Question: I have a list of product in virtuemart as presented in screenshot

My client wants to have the following effect: while doing hovering over picture with mouse, he wants popup with full description of product.
How can I do that? Thanks in advance.
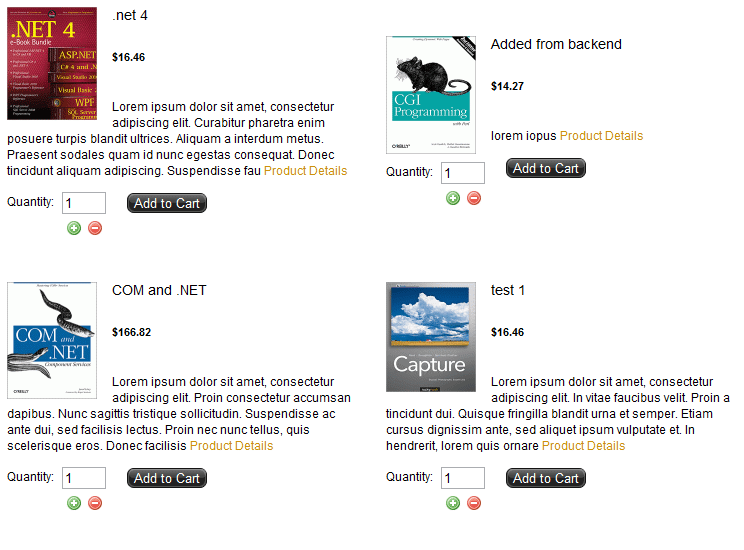
Answer: You can include some javascript
'''
JHTML::script( 'mytitle.js', 'path/to/my/js' );
'''
in the flypage.php
'''
components/com_virtuemart/themes/default/templates/product_details/flypage.tpl.php
'''
and replace
'''
<h1><?php echo $product_name ?> <?php echo $edit_link ?></h1>
'''
with something like
'''
<h1 title="Produkt Title::Product Description"><?php echo $product_name ?> <?php echo $edit_link ?></h1>
'''